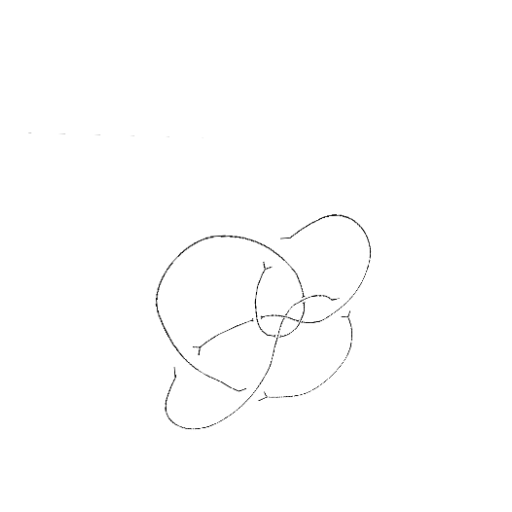
Crossing number: 9